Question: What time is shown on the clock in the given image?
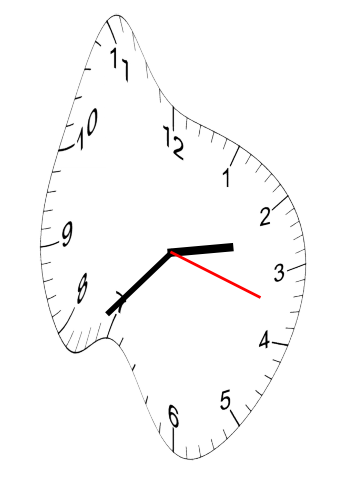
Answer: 02:37:18